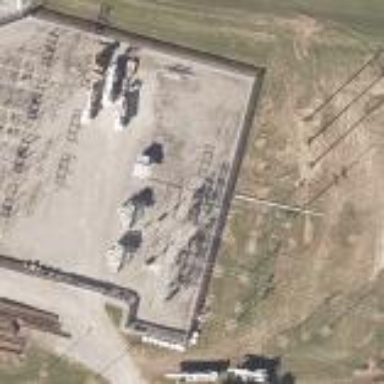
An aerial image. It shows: Distribution power substation secured by fence.